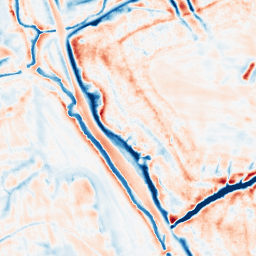
Category: edge_preserving
Decomposition family: bilateral
Decomposition parameters: d: 21
sigma_color: 100
sigma_space: 25
Upsampling method: linear_exact
Upsampling parameters: scale: 8
Upsampling scale: 8